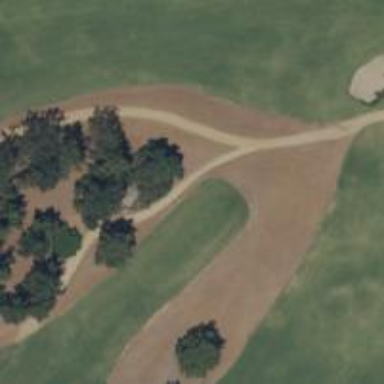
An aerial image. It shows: Path designated for golf carts.